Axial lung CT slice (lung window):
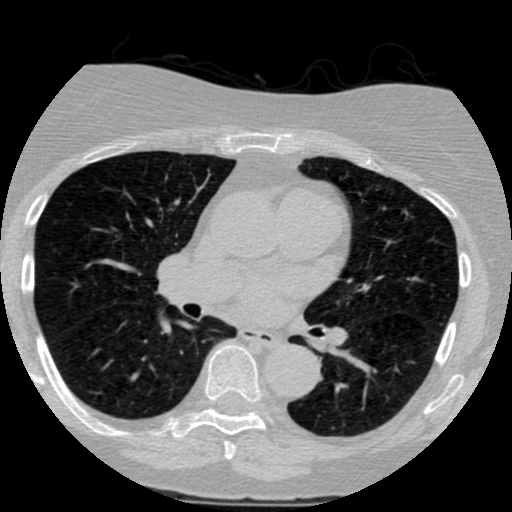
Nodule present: no